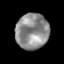
Tissue: skin
Cell type: Epithelial cells
Senescence score: 0.2298
Nuclear area (px): 1156
Mean DAPI intensity: 140.83